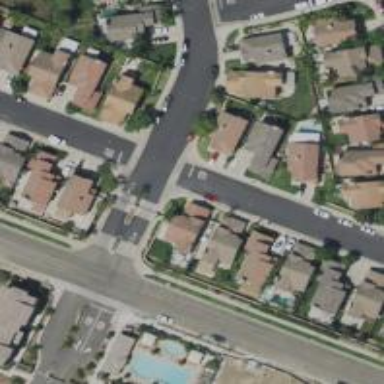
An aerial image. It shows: Residential road.